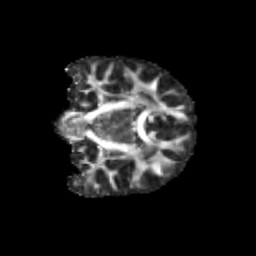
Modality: FA
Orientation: coronal
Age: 11
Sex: male
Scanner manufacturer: siemens
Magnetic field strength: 3 T
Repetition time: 3.8 s
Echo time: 0.07 s